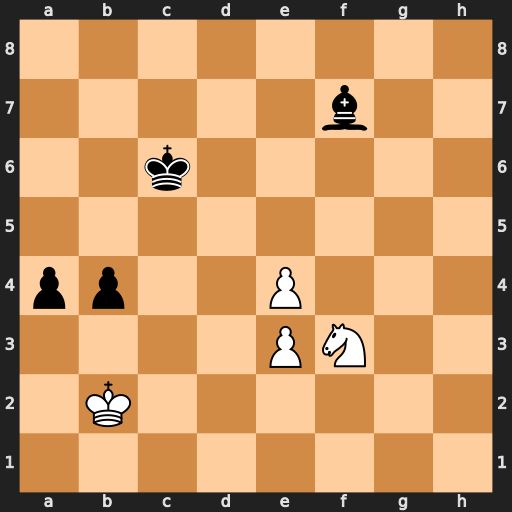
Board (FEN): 8/5b2/2k5/8/pp2P3/4PN2/1K6/8
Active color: w
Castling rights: -
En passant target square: -
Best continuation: Ne5+ Kd6 Nxf7+ Ke6 Ng5+